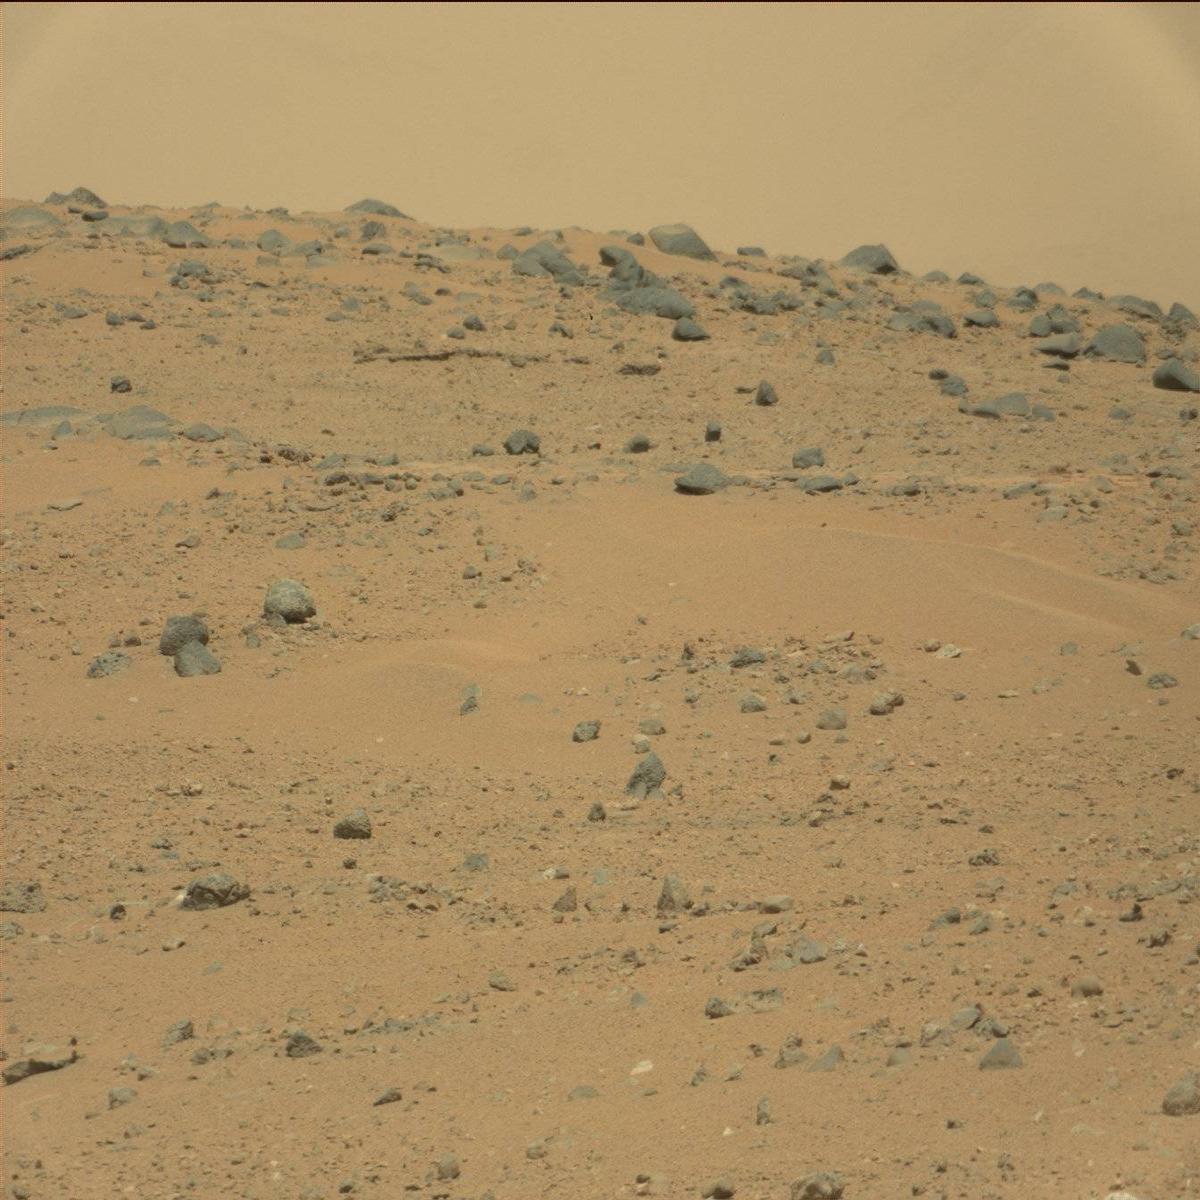
Terrain classes present: Bedrock, Sand / Soil, Sky